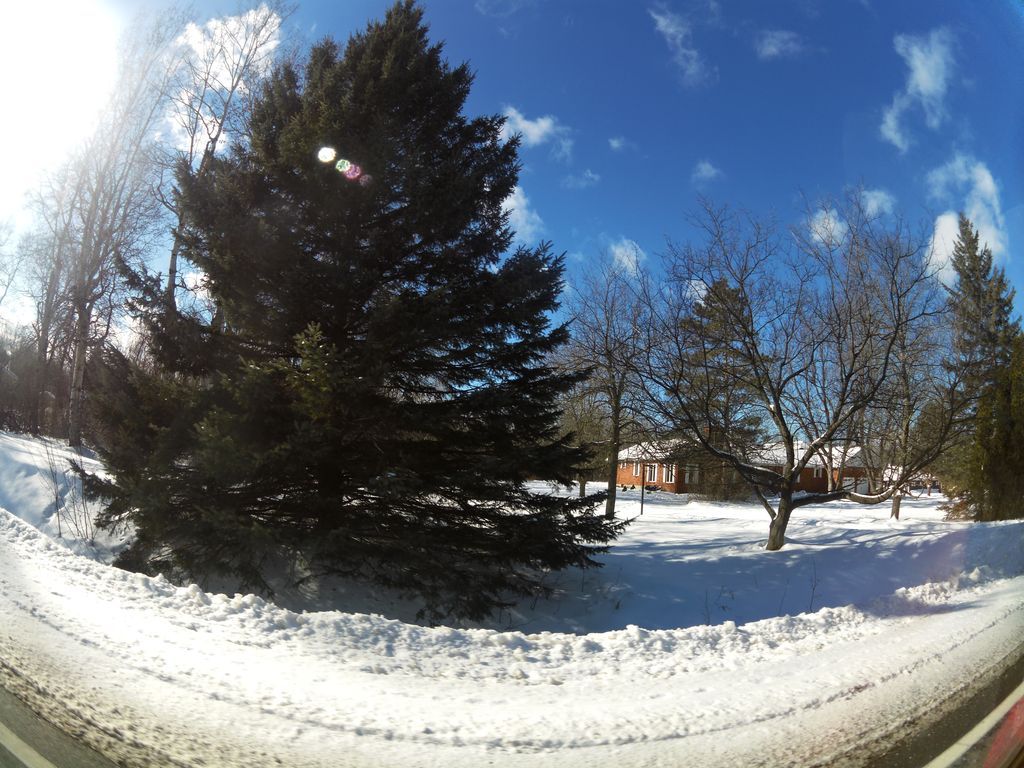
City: ottawa-gatineau